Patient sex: F
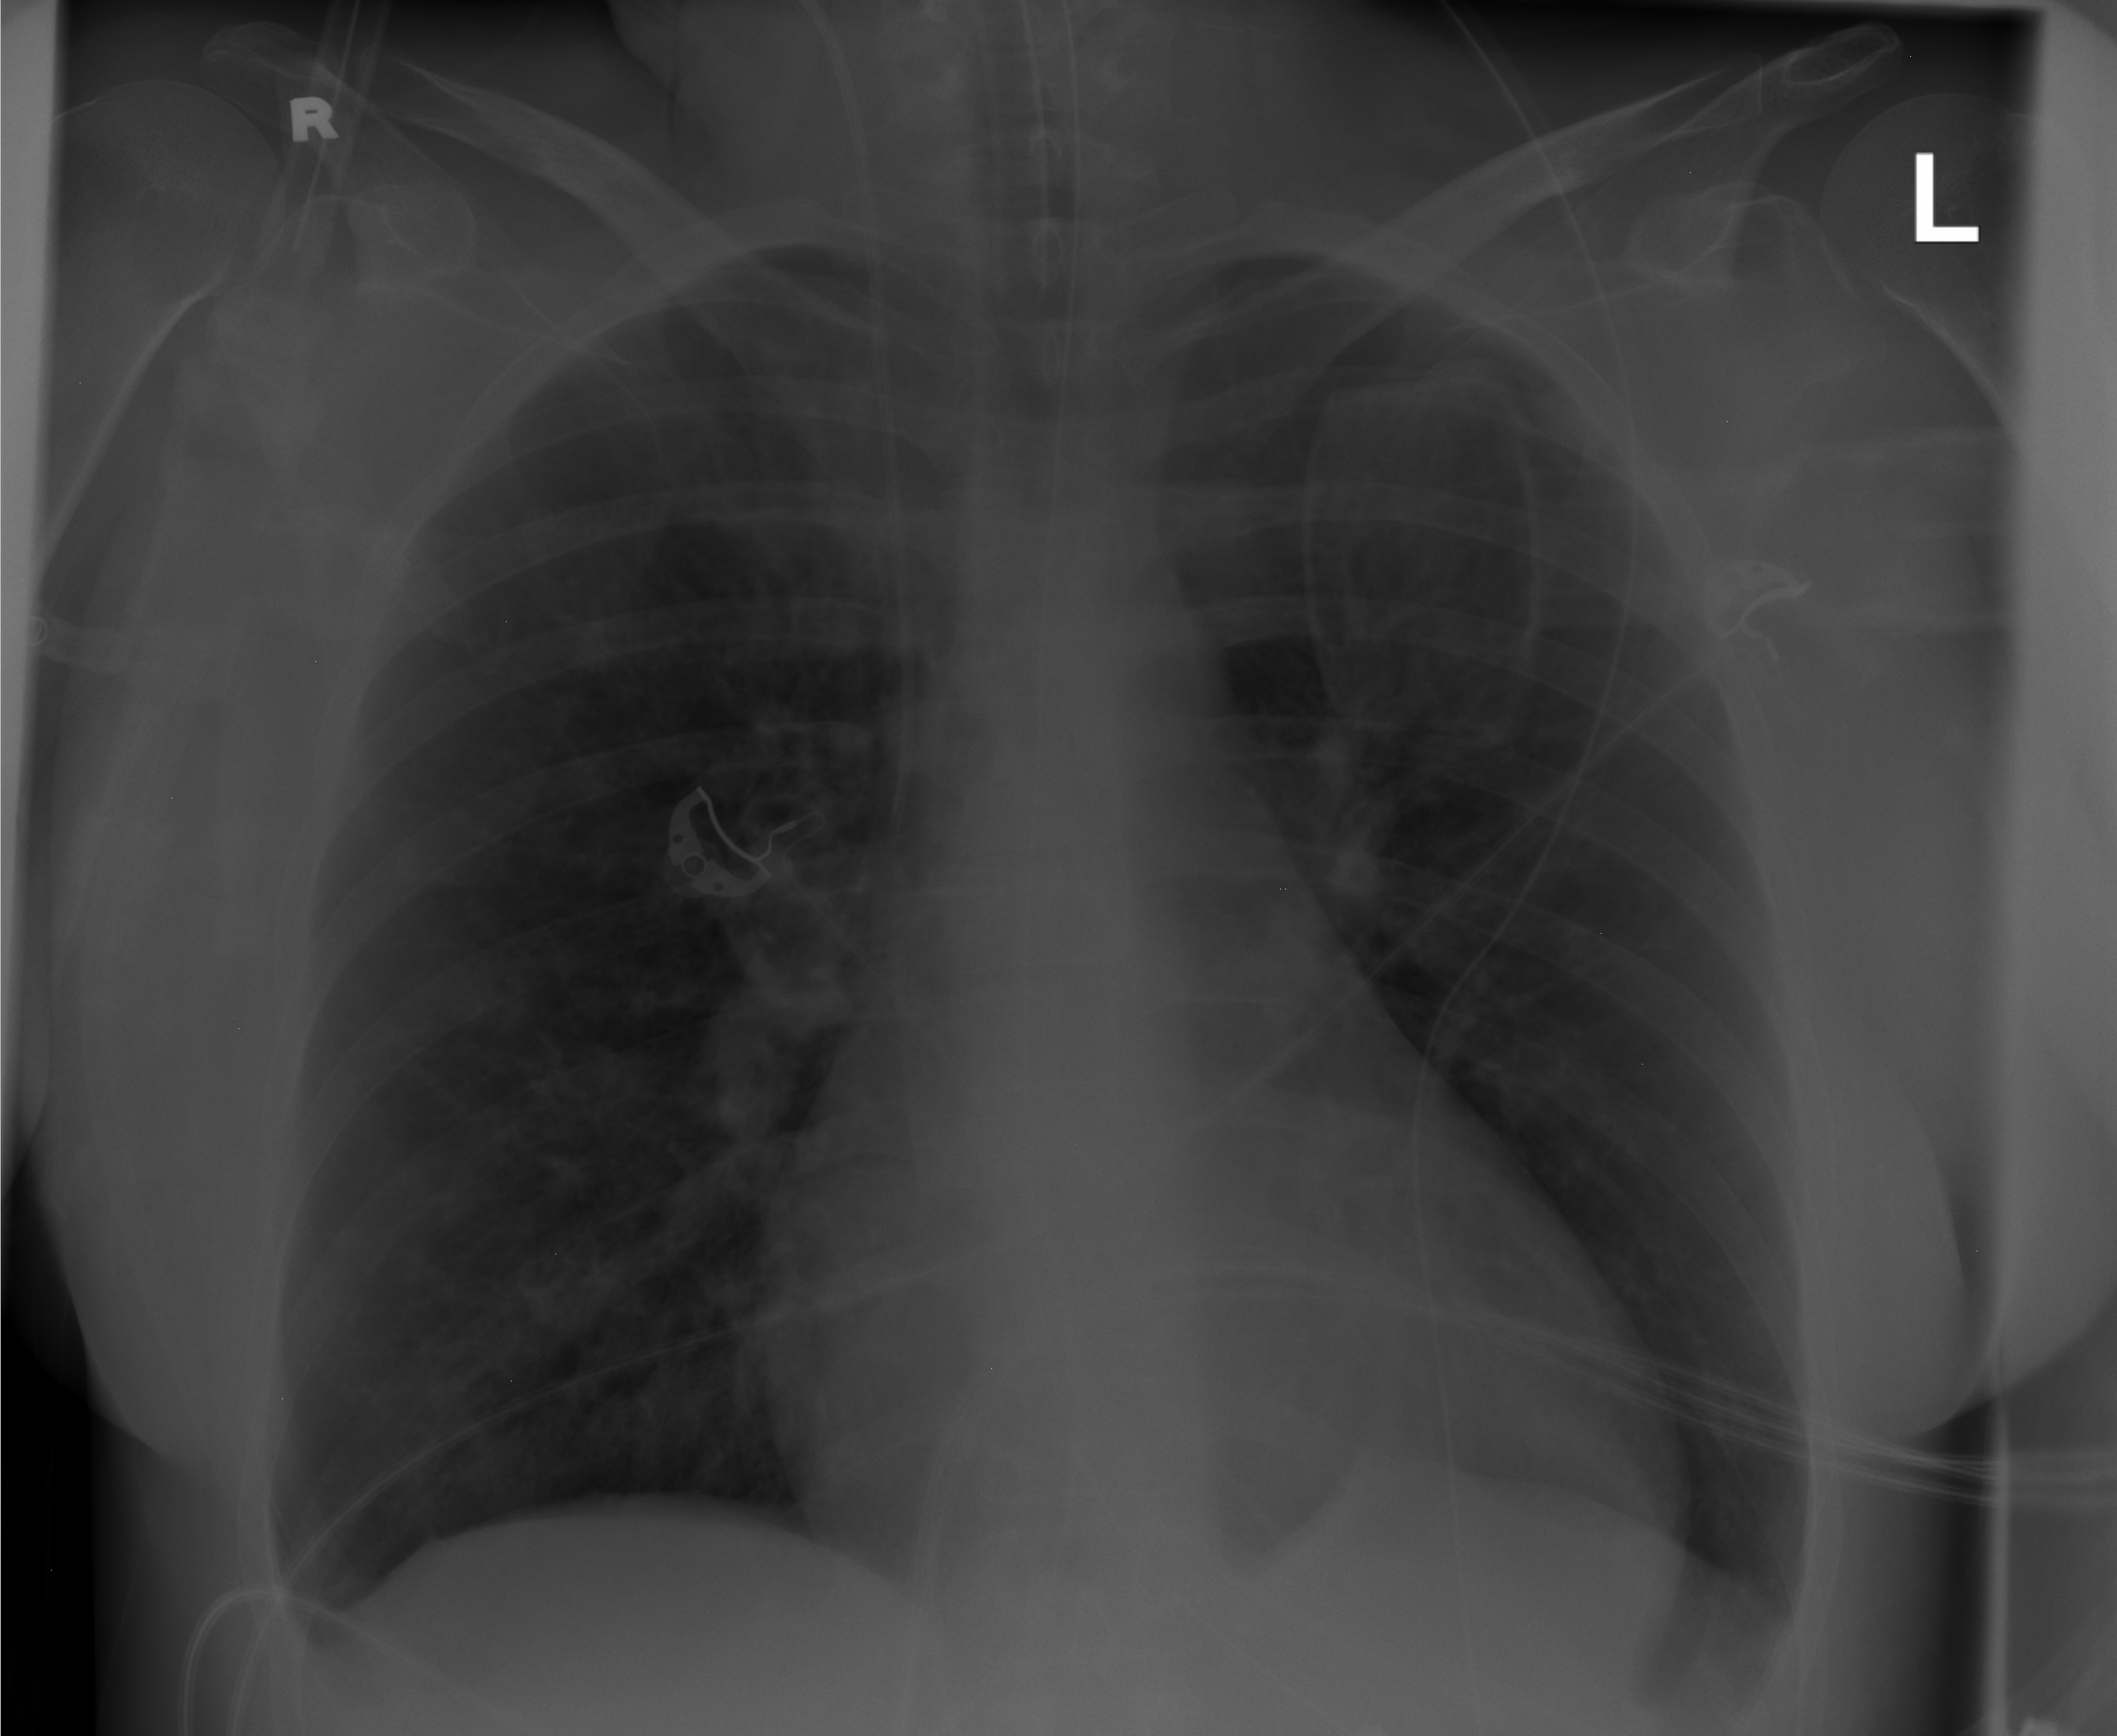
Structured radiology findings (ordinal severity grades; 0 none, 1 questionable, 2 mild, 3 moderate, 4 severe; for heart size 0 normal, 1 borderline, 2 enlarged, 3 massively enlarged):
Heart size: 2
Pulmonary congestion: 2
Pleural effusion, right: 1
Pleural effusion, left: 1
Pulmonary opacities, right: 2
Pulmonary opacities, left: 2
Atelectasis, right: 0
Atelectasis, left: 0